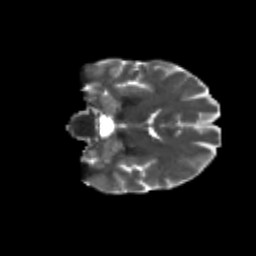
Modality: T2w
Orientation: coronal
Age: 61
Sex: male
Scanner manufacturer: siemens
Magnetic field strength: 3 T
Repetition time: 4.71 s
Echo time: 0.0906 s